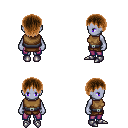
a pixel art fantasy rpg character, female body template, dark elf, purple skin, leather chest armor, magenta pants, brown plain hairstyle, metal boots, four views (front, back, left, right), 2x2 character sprite sheet, small pixel art, hard edges, no anti-aliasing